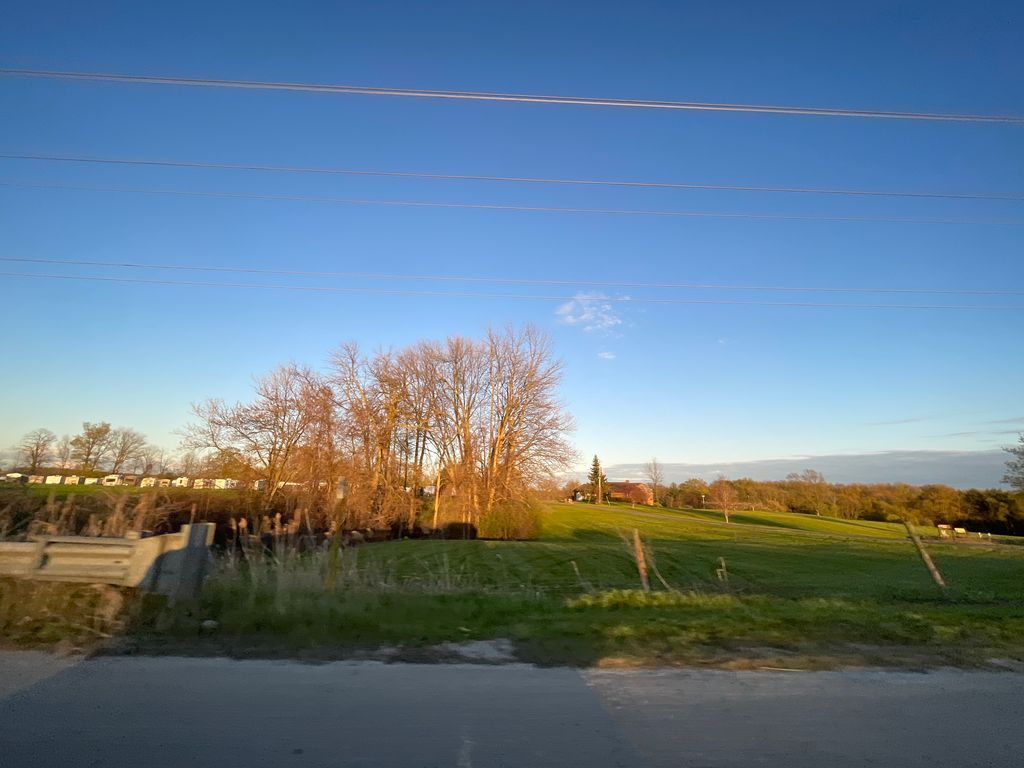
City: kitchener-waterloo